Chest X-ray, PA view. Patient: 59 years old, sex F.
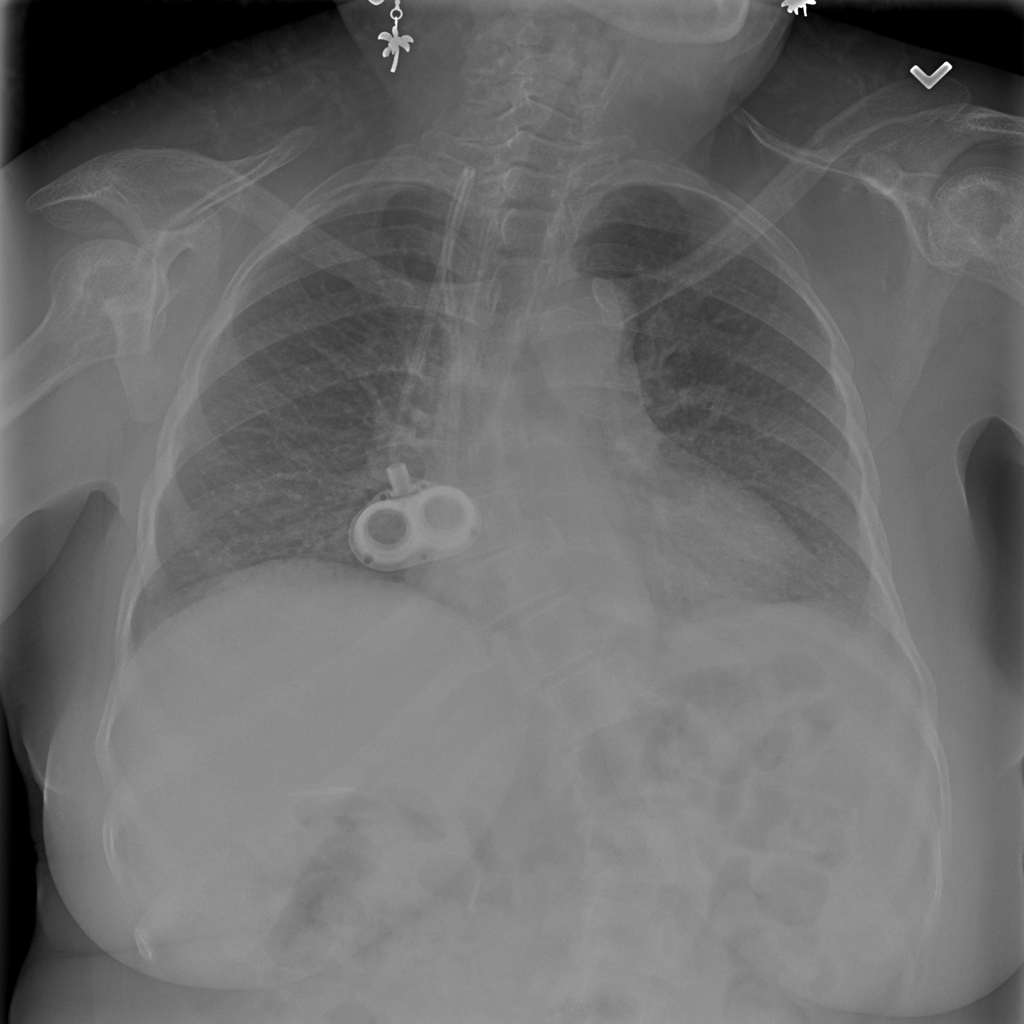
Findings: No Finding